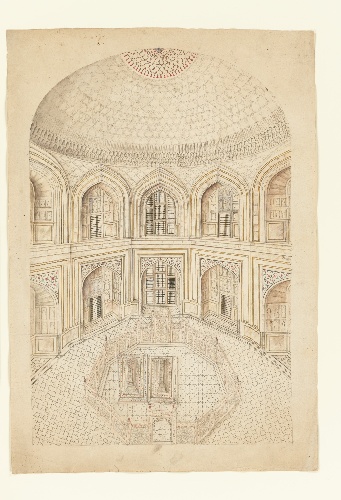
Date: early 19th century
Object type: Painting
Classification: Paintings
Medium: Ink, tinted wash, and opaque watercolor on paper
Culture: India (Delhi or Agra)
Dimensions: Image (sight): 18 x 25 7/8 in. (45.7 x 65.7 cm)
Framed: 26 x 34 in. (66 x 86.4 cm)
Department: Asian Art
Credit line: Gift of Subhash Kapoor, in memory of his parents, Smt Shashi Kanta and Shree Parshotam Ram Kapoor, 2008
Accession year: 2008
Repository: Metropolitan Museum of Art, New York, NY
Tags: Tombs|Interiors